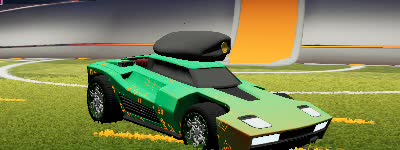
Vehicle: breakout